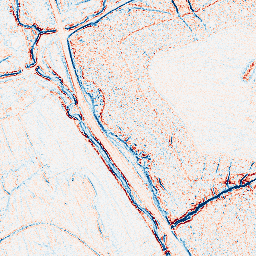
Category: edge_preserving
Decomposition family: bilateral
Decomposition parameters: d: 5
sigma_color: 25
sigma_space: 150
Upsampling method: lanczos
Upsampling parameters: scale: 2
Upsampling scale: 2